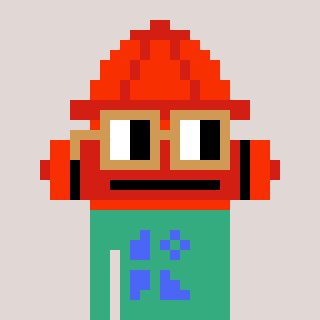
a pixel art character with square brown glasses, a fire hydrant-shaped head and a teal-colored body on a warm background